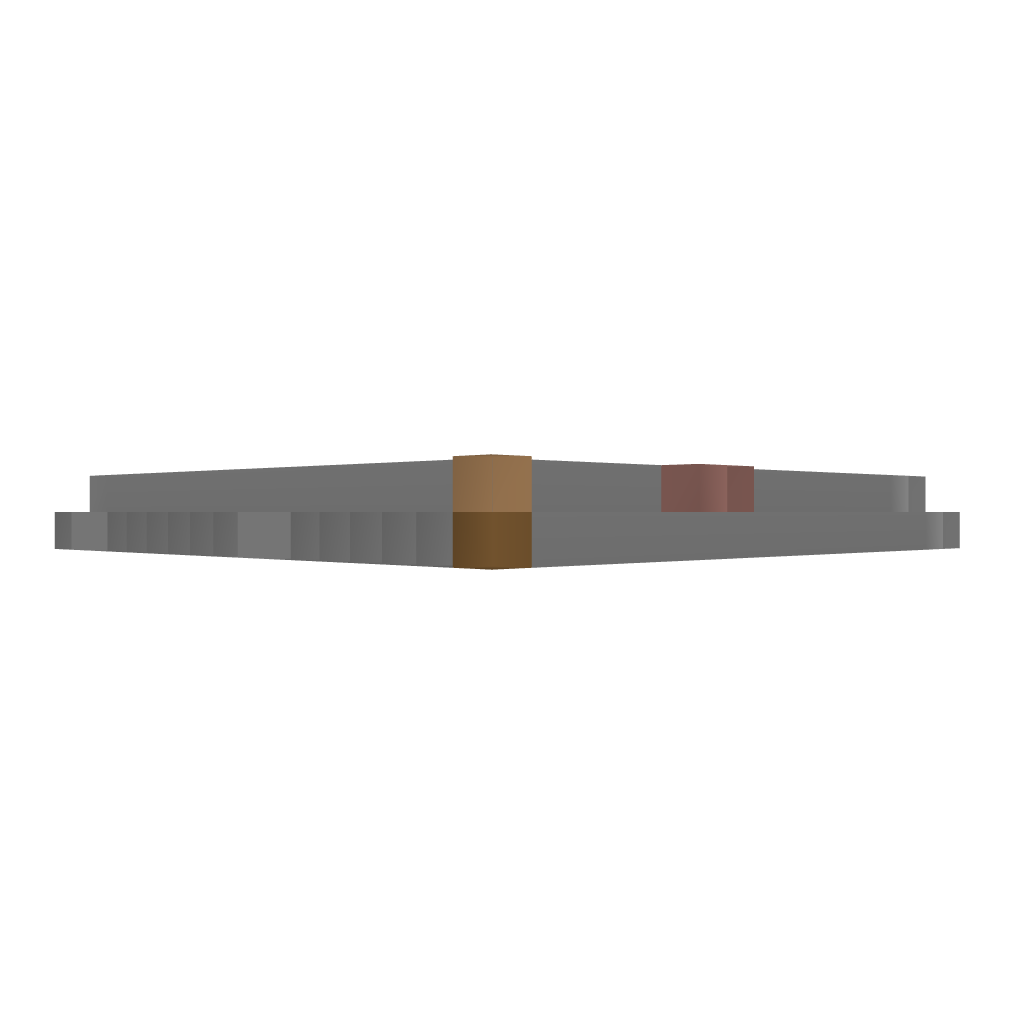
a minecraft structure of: small bank with vault bad low quality